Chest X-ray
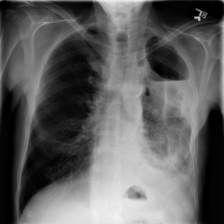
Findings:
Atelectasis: negative
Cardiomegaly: negative
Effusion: negative
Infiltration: negative
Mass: negative
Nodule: negative
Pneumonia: negative
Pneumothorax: negative
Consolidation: negative
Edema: negative
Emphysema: negative
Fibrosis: negative
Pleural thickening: negative
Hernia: negative